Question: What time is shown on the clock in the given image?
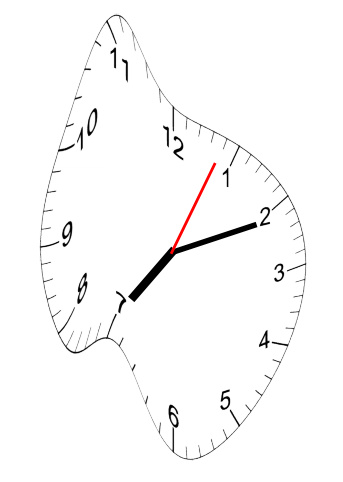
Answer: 07:11:04